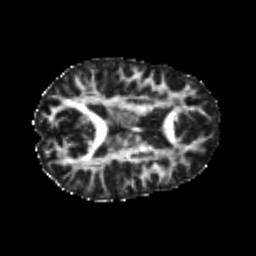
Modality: FA
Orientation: axial
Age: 24
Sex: female
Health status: healthy
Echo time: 0.074 s